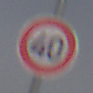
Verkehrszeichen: Geschwindigkeit40
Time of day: MorningAfternoon
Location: Outdoor (Nature)
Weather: PartlyCloudy
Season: NotSpecified
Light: Natural